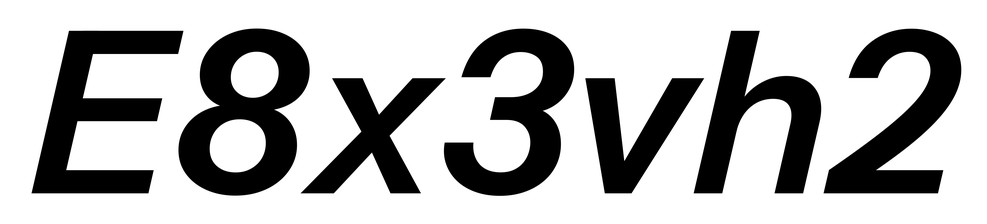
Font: InstrumentSans-Italic_SemiBold_Italic